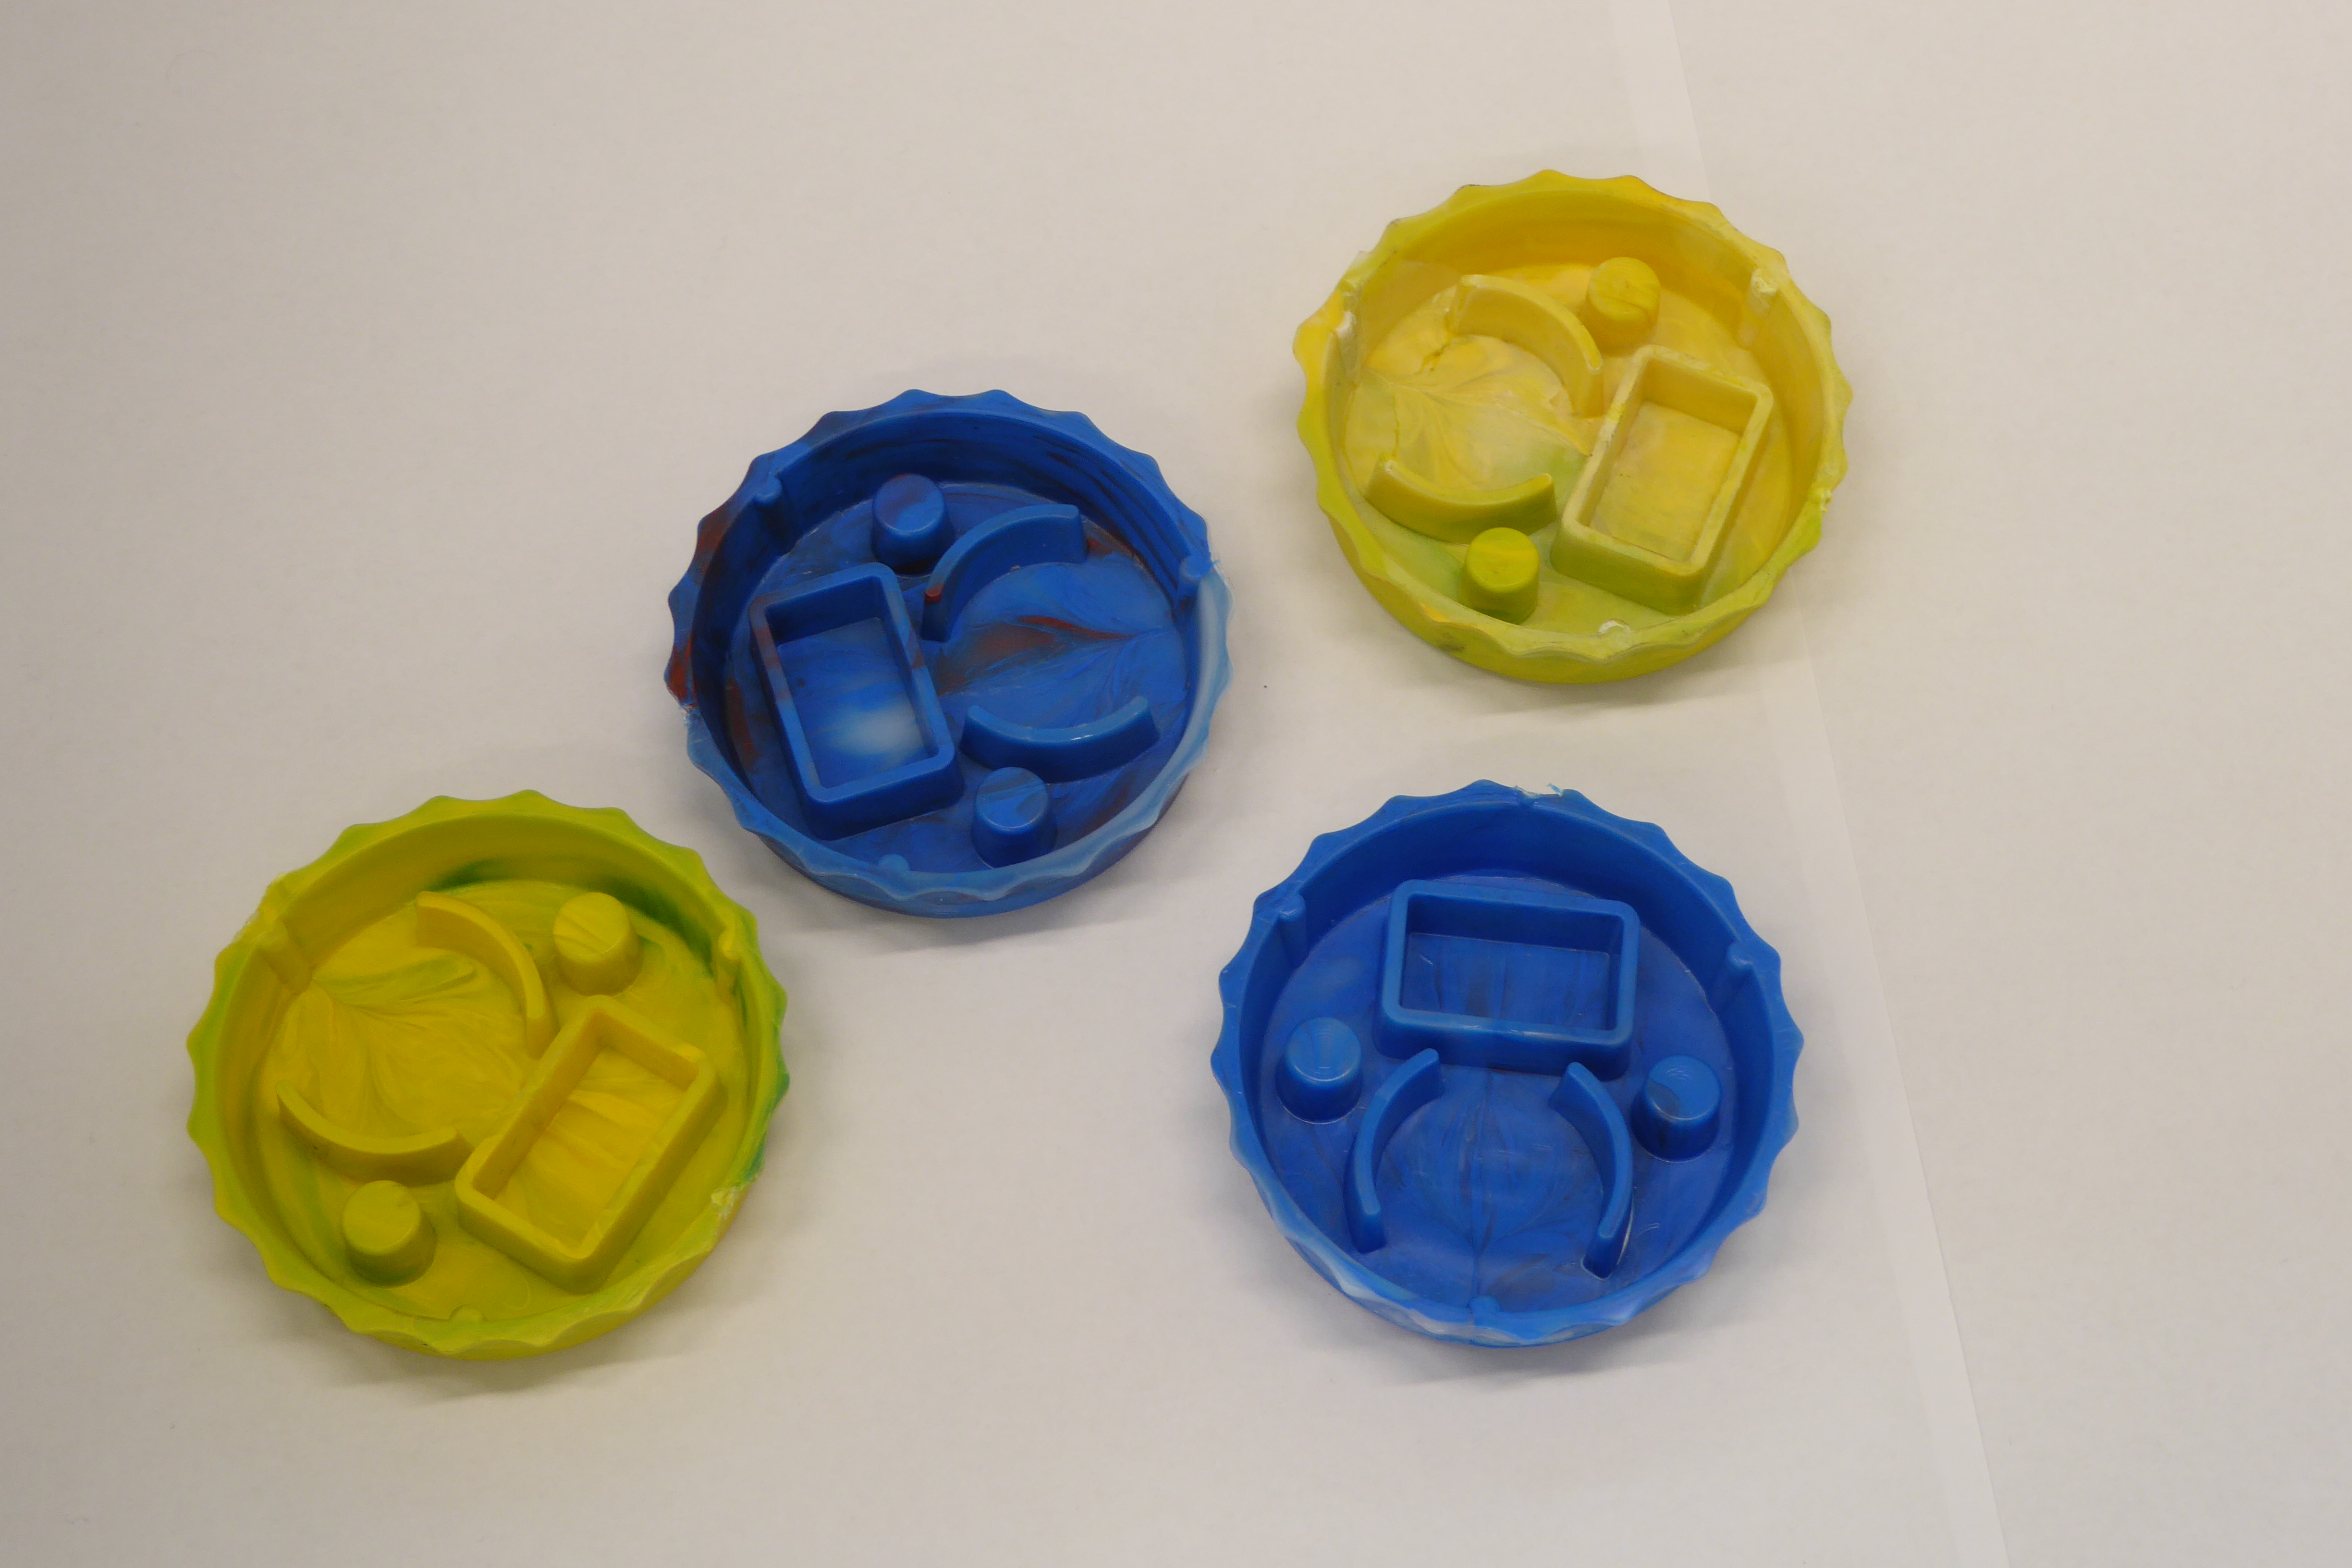
Label: Bottle Opener - Cover